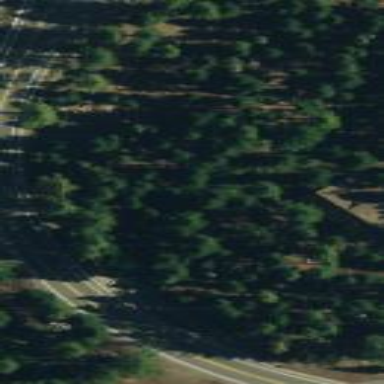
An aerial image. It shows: Evergreen needle-leaved woodland.